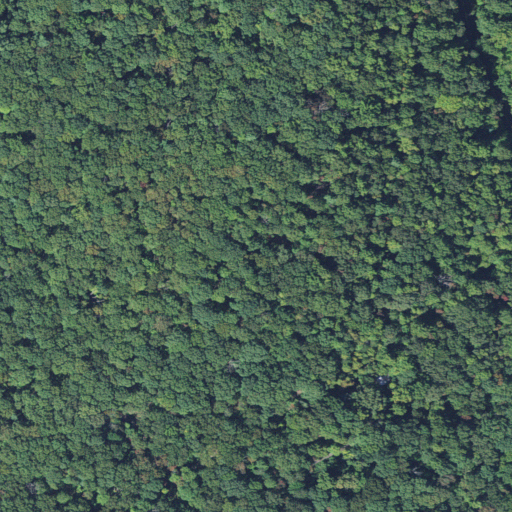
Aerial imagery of mountain in North Carolina named Bull Mountain containing deciduous forest, open development, mixed forest, low intensity development, and medium intensity development